Question: I've following relations and I've to find the top 5 Orders with the highest sale in the first quarter of 2014. I can't figure out what's missing
My Solution:
'''
SELECT TOP 5 OrderArticle.OrderId as Id,SUM(OrderArticle.Quantity*Article.Price) as Summe
FROM OrderArticle
JOIN Article ON OrderArticle.ArticleId=Article.Id
JOIN "Order" ON OrderArticle.OrderId='Order'.Id
Group by OrderArticle.OrderId
ORDER BY Summe DESC
'''

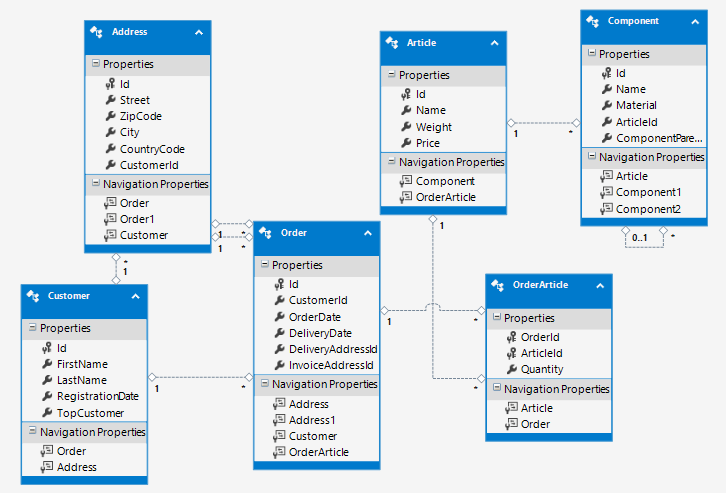
Answer: You have a problem because 'Order' is a reserved word. Your best bet is to change the table name. Your query looks like SQL Server, so square braces are the way to go:
'''
SELECT TOP 5 oa.OrderId as Id, SUM(oa.Quantity * a.Price) as Summe
FROM OrderArticle oa JOIN
Article a
ON oa.ArticleId = a.Id JOIN
[Order] o
ON oa.OrderId = o.Id
GROUP BY oa.OrderId
ORDER BY Summe DESC ;
'''
Only use single quotes for string and date constants.